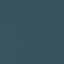
Land use / land cover: SeaLake